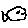
Label: fish